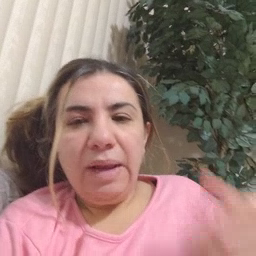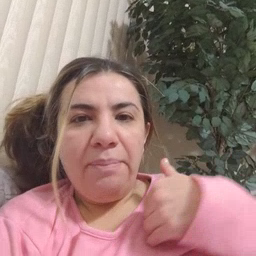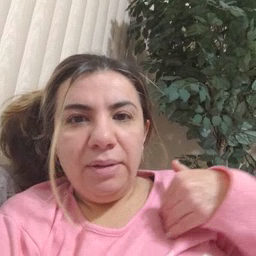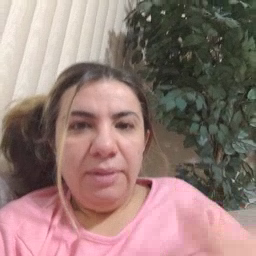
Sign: animal